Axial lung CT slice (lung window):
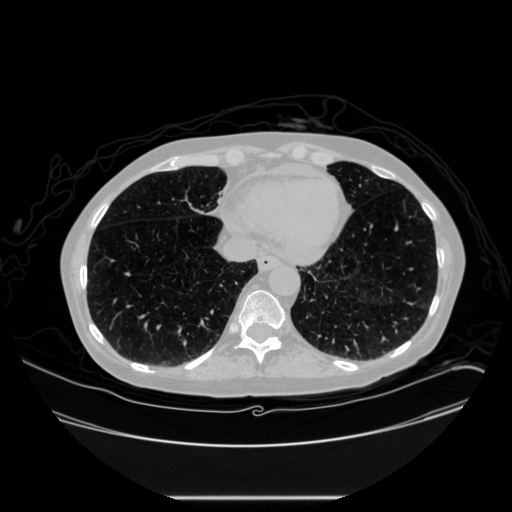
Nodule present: no